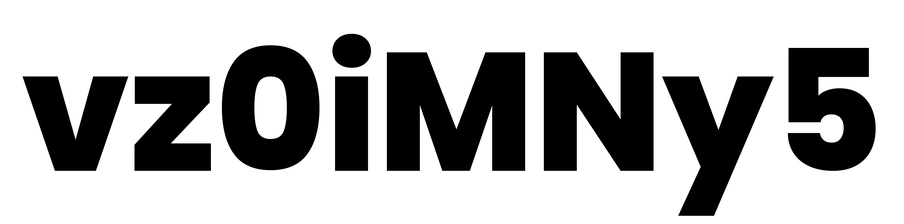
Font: Poppins-ExtraBold